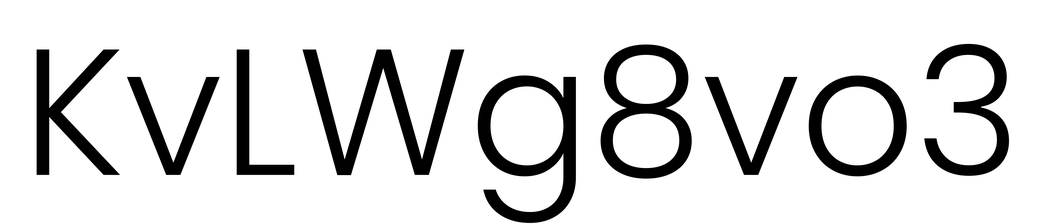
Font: Poppins-Light